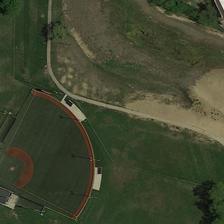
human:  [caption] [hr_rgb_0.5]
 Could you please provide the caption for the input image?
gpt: a baseball field is surrounded by green meadows .

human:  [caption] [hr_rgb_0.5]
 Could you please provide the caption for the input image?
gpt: several trees are around a baseball field .

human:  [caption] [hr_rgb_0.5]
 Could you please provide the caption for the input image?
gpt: a fan-shaped baseball field is situated on this grassland .

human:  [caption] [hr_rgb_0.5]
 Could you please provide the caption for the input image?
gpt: a baseball field is surrounded by a large piece of green meadow .

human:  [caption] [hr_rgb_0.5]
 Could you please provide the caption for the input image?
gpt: a baseball field is surrounded by green meadows .